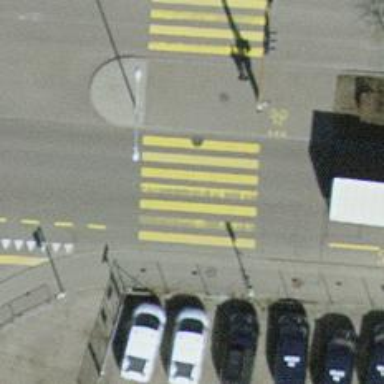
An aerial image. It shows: Crossing with traffic signals.